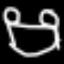
Label: frog